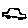
Label: car